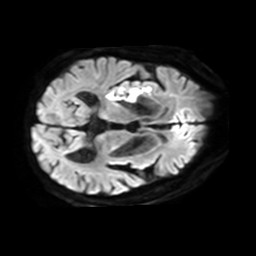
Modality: TRACE
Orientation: axial
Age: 75
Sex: male
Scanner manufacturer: philips
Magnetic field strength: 3 T
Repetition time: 3.332 s
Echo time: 0.076 s